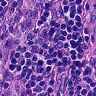
Metastatic tissue present: no